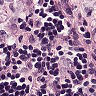
Metastatic tissue present: yes